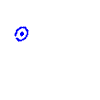
Particle: pion